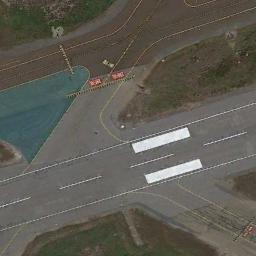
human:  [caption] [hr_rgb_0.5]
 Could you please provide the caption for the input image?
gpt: The runway has two aiming point markings .

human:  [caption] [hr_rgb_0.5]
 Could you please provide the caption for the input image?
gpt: There are green lawns next to the two connected runways, And there are white short and thick signs on the runway .

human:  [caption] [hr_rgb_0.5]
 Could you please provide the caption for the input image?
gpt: The grass is on either side of the runway .

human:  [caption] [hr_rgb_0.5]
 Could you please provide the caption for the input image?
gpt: The runway is on the bare land next to the grass .

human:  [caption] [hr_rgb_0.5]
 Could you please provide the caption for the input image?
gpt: There are some green lawns beside the runway .